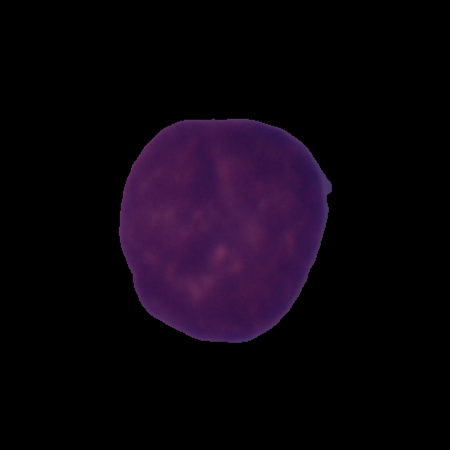
Label: cancer